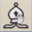
Piece: wB